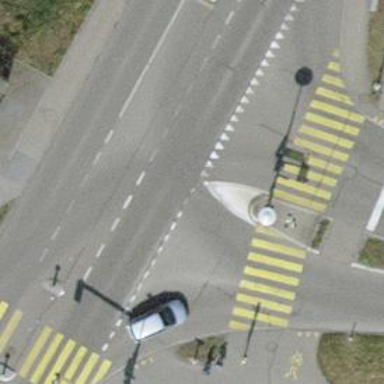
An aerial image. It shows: Road with traffic signals.